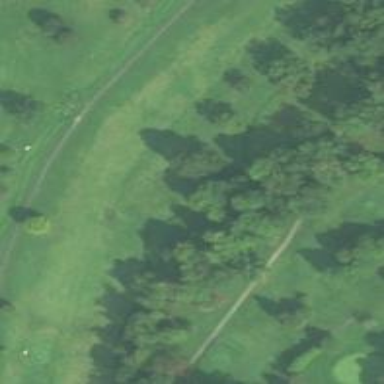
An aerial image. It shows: Golf fairway on grassy land designated for golfing activities.